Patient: sex F, age 38
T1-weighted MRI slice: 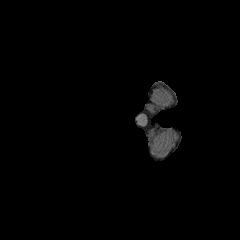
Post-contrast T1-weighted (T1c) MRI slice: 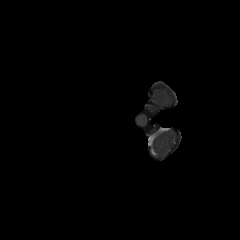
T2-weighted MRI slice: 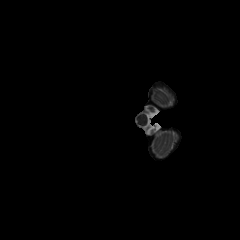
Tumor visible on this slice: no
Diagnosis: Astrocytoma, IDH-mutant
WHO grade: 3